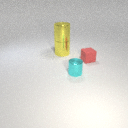
large yellow metal cylinder below large yellow metal cylinder